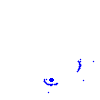
Particle: kaon